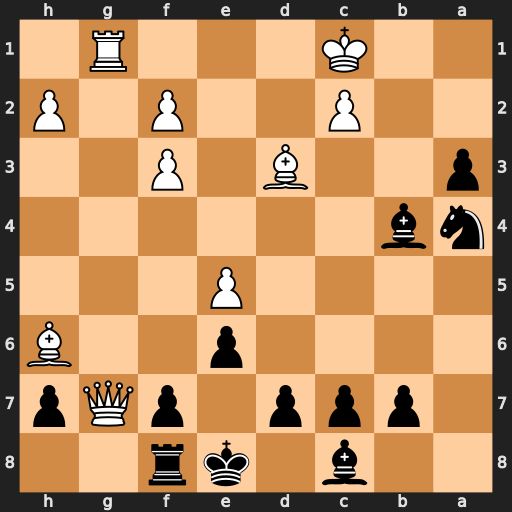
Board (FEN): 2b1kr2/1ppp1pQp/4p2B/4P3/nb6/p2B1P2/2P2P1P/2K3R1
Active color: b
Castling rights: -
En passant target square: -
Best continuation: a2 c3 a1=Q+